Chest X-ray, PA view. Patient: 52 years old, sex M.
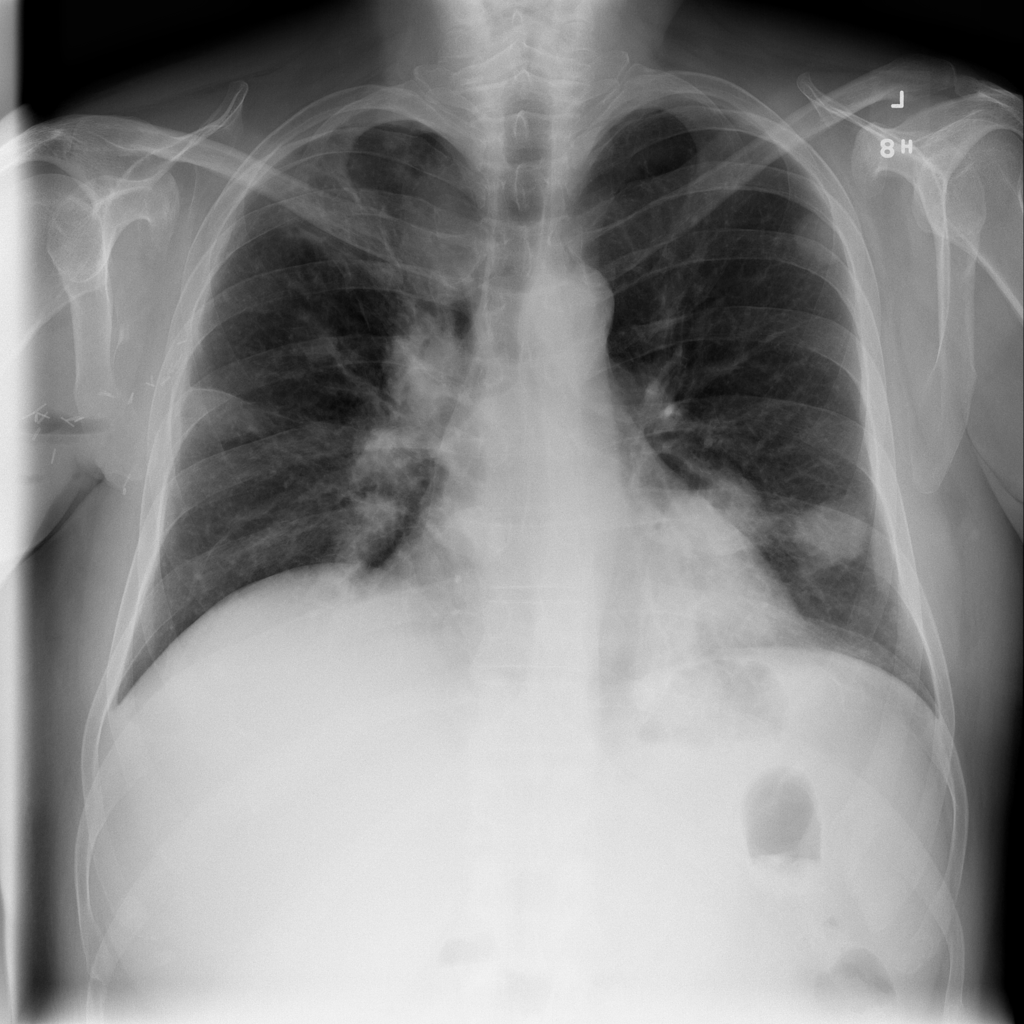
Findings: Infiltration, Mass